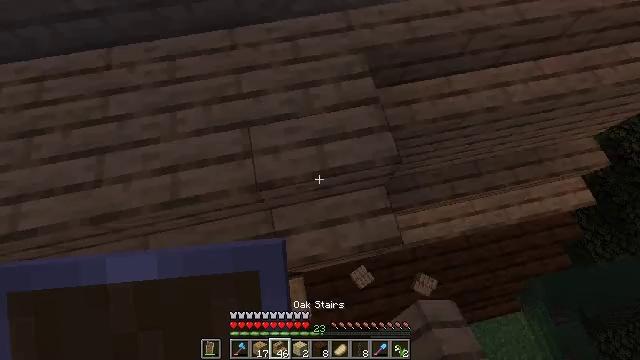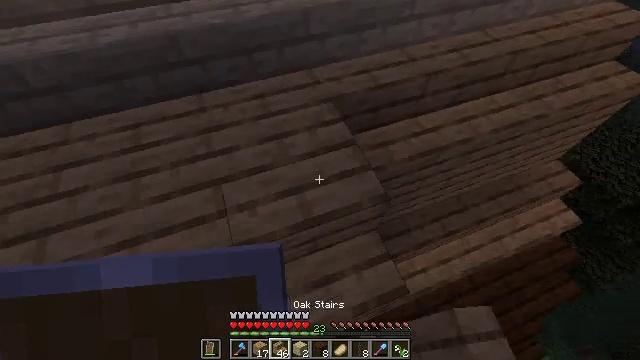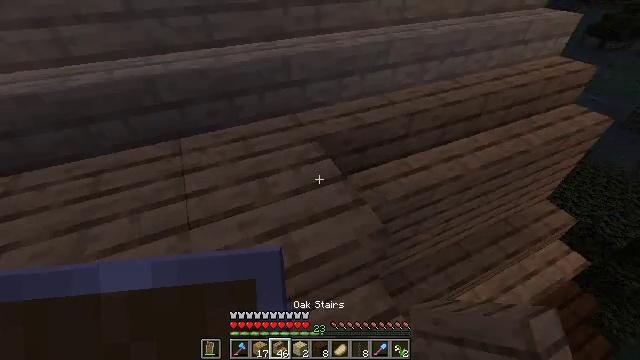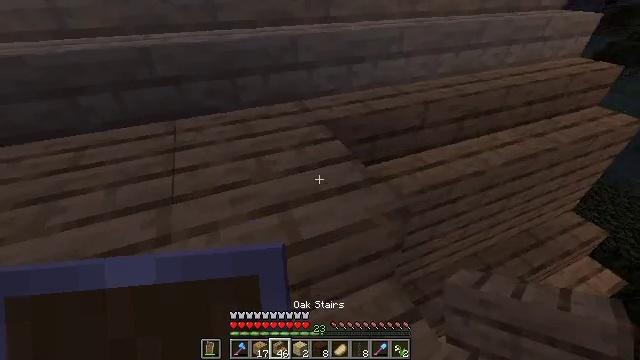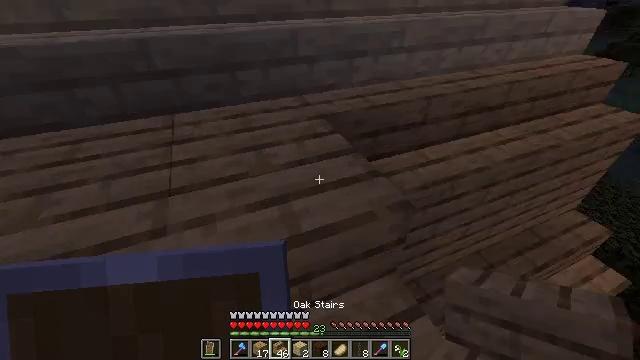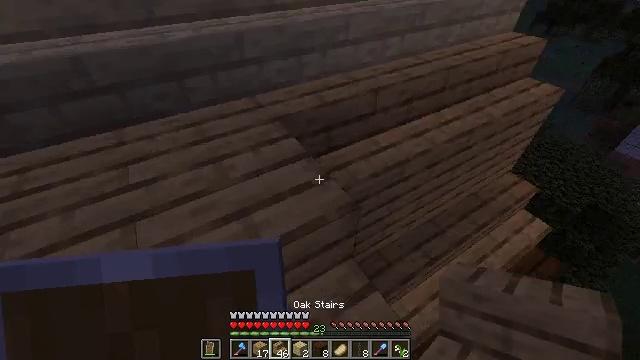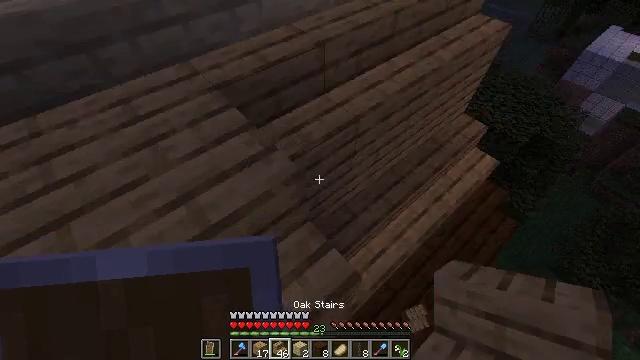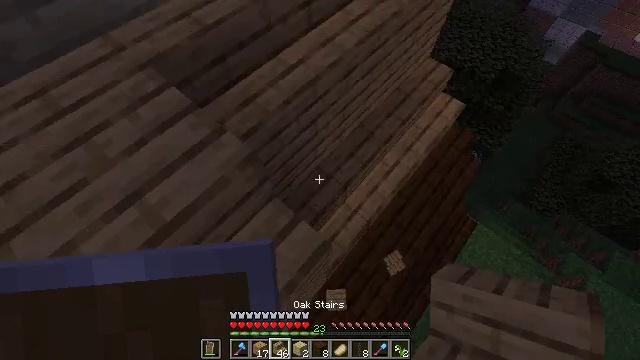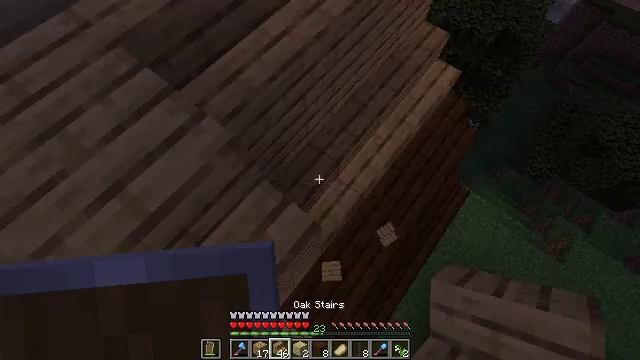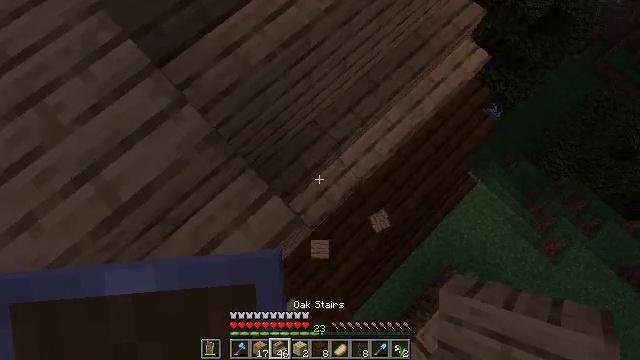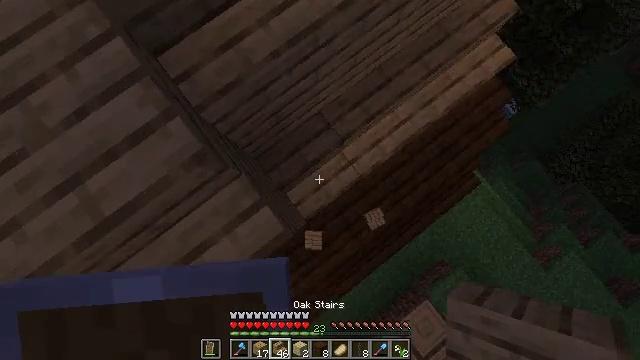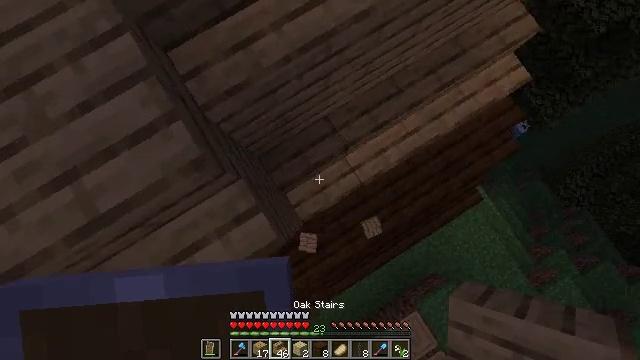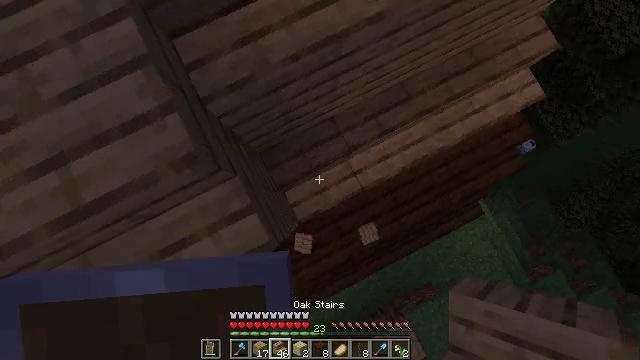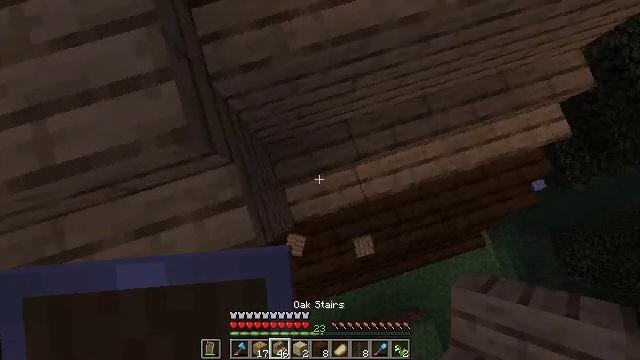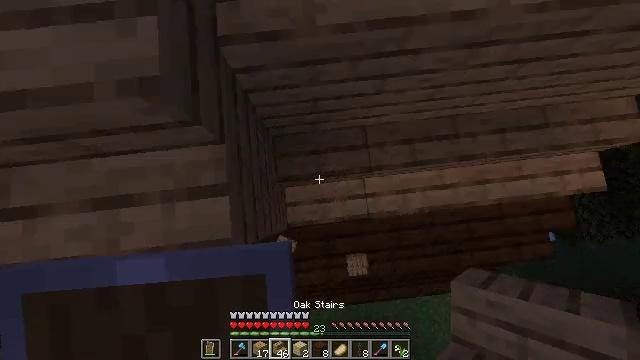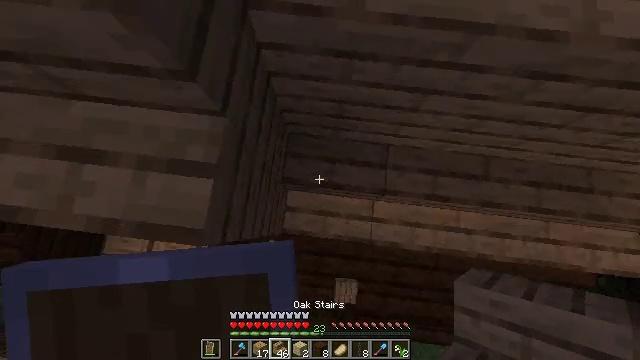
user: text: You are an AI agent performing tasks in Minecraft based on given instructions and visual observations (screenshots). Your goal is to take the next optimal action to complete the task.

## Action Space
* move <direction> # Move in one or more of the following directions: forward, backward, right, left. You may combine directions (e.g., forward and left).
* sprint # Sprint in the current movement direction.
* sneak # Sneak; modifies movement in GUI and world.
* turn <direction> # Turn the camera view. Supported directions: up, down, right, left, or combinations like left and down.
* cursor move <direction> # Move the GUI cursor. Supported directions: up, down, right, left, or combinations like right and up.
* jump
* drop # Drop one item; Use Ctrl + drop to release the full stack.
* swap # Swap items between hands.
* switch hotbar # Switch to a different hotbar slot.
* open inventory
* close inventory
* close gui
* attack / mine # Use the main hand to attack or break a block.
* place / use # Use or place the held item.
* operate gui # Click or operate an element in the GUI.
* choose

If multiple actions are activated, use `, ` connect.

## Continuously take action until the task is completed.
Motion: motion action
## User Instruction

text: Gather the light blue bed from its placement.
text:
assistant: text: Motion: sneak, turn right and up
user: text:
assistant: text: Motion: sneak, turn right and up
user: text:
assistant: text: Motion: turn left and up
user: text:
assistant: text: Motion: no_op
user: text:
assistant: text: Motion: move right, turn right and down
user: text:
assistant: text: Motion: move forward and move right, turn right and down
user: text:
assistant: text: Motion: move forward and move right, turn right and down
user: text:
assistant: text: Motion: move forward and move right, turn right and down
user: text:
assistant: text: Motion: move forward, turn left and down
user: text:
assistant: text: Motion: move forward, turn left and down
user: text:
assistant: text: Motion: turn left
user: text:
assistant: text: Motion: turn left
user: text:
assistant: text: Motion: turn left
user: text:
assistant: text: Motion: turn left and up
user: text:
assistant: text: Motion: turn left and up
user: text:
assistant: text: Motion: turn left and up
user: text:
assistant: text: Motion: turn left
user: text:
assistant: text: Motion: turn left
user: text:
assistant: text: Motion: move left, turn left
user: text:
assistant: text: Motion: move left, turn left and up
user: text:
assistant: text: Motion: turn left and up
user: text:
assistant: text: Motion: turn left and up
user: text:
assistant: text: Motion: turn left and up
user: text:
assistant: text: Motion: move back and move left
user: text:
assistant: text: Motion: move back and move left
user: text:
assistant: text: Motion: move back and move left, turn up
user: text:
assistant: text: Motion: move back and move left, turn up
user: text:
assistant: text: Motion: no_op
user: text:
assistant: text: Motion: move forward
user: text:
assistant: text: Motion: move forward